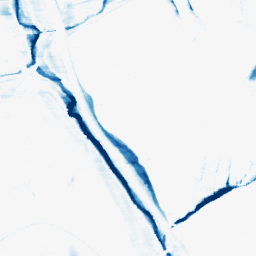
Category: morphological
Decomposition family: morphological_rect
Decomposition parameters: operation: closing
width: 20
height: 3
Upsampling method: bspline
Upsampling parameters: scale: 4
Upsampling scale: 4